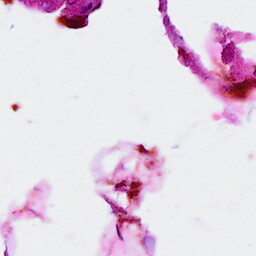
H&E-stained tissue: Breast